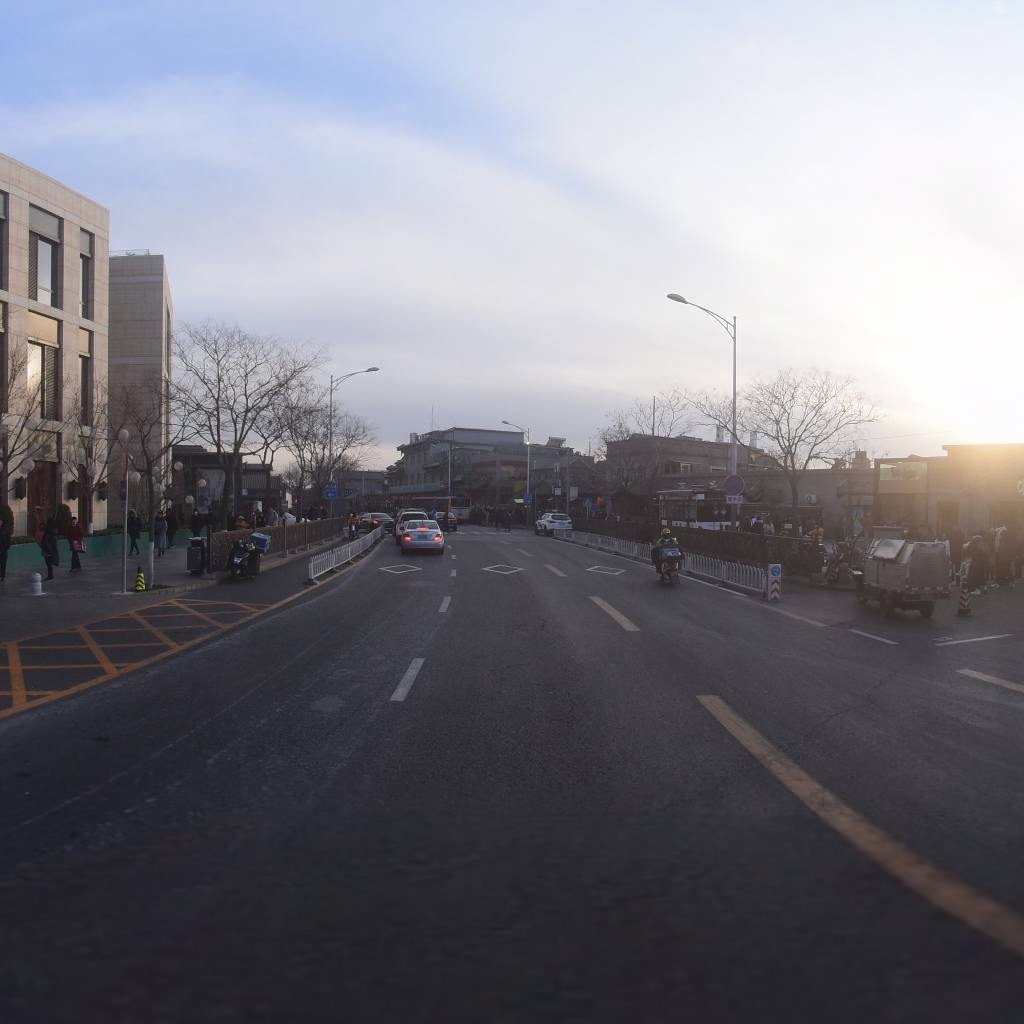
Region: Xicheng
Road damage annotations: transverse crack, longitudinal crack